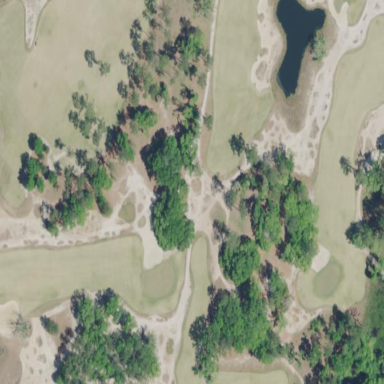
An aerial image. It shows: Golf bunker filled with natural sand.